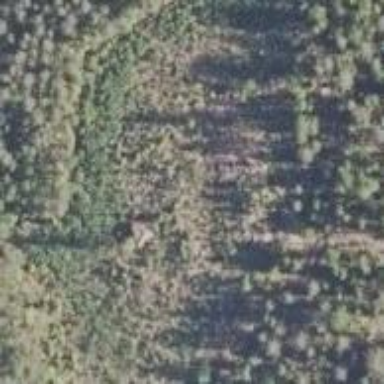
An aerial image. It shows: Clearcut area with scrub vegetation.